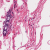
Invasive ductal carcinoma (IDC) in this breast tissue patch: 0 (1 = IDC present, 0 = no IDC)